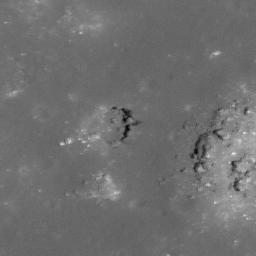
Pit: Messier A 2a
Host crater: Messier A
Host type: impact_melt
Lunar coordinates: latitude -2.014, longitude 46.906